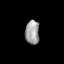
Tissue: lung
Cell type: Epithelial cells
Senescence score: 0.1907
Nuclear area (px): 331
Mean DAPI intensity: 157.921